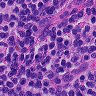
Metastatic tissue present: no